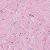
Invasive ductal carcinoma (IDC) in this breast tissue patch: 0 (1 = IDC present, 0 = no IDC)